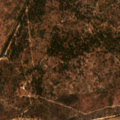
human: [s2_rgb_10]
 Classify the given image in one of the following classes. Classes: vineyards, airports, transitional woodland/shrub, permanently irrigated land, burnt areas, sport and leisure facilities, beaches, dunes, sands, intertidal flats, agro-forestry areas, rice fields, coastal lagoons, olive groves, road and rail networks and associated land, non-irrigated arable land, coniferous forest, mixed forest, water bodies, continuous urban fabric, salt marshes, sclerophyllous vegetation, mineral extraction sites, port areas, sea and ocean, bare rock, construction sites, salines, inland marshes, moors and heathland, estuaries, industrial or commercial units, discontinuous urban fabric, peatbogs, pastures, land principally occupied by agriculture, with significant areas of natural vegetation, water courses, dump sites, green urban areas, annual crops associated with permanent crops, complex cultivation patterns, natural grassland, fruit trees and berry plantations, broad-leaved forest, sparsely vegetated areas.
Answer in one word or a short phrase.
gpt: broad-leaved forest, coniferous forest, transitional woodland/shrub